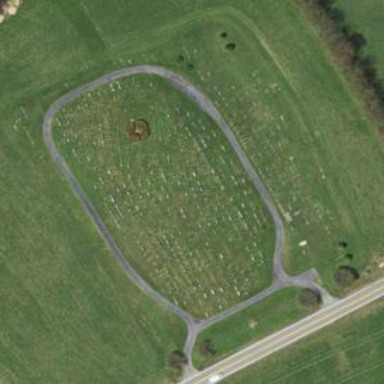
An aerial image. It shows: Grave yard.